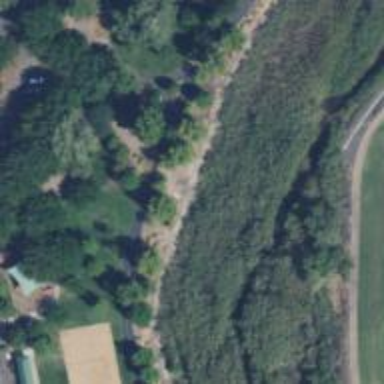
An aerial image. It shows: Path leading to bridge.